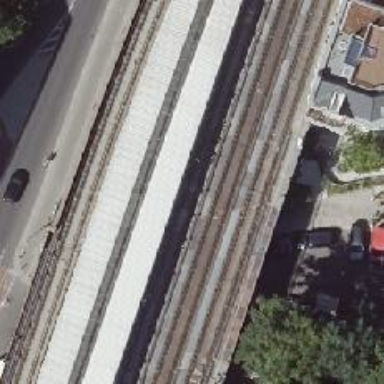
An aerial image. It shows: Bridge carrying electrified light rail tracks with ballastless railway construction.